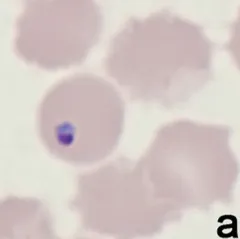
Microphotographs of Plasmodium ovale in field-stained thin and thick blood smears. Magnification 1000X showing thin . Blood smears obtained from the patient under study:. Ring.
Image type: pathology (h&e)